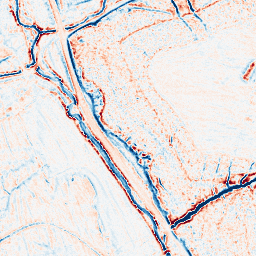
Category: edge_preserving
Decomposition family: bilateral
Decomposition parameters: d: 9
sigma_color: 150
sigma_space: 25
Upsampling method: bicubic_16x
Upsampling parameters: scale: 16
Upsampling scale: 16